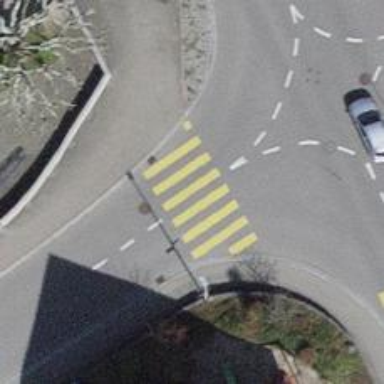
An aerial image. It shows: Marked crossing on footway. The crossing has visible markings.